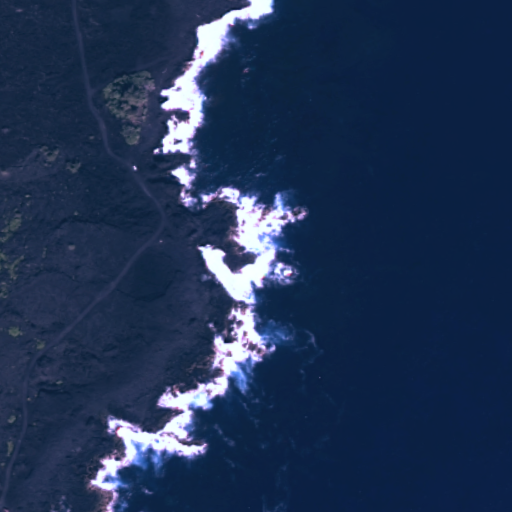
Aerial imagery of cape in Hawaii named Cape Kumukahi containing only unknown